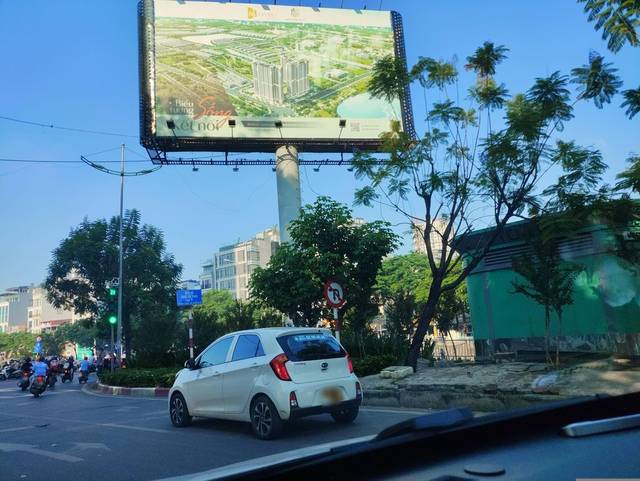
Region: Vietnam
Coordinates: 21.027, 105.799